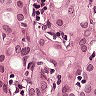
Metastatic tissue present: yes